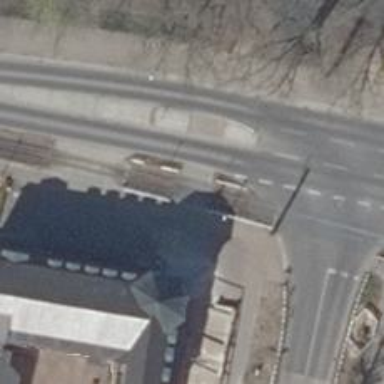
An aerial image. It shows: Unmarked footway crossing with pedestrian island.